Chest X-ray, PA view. Patient: 44 years old, sex M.
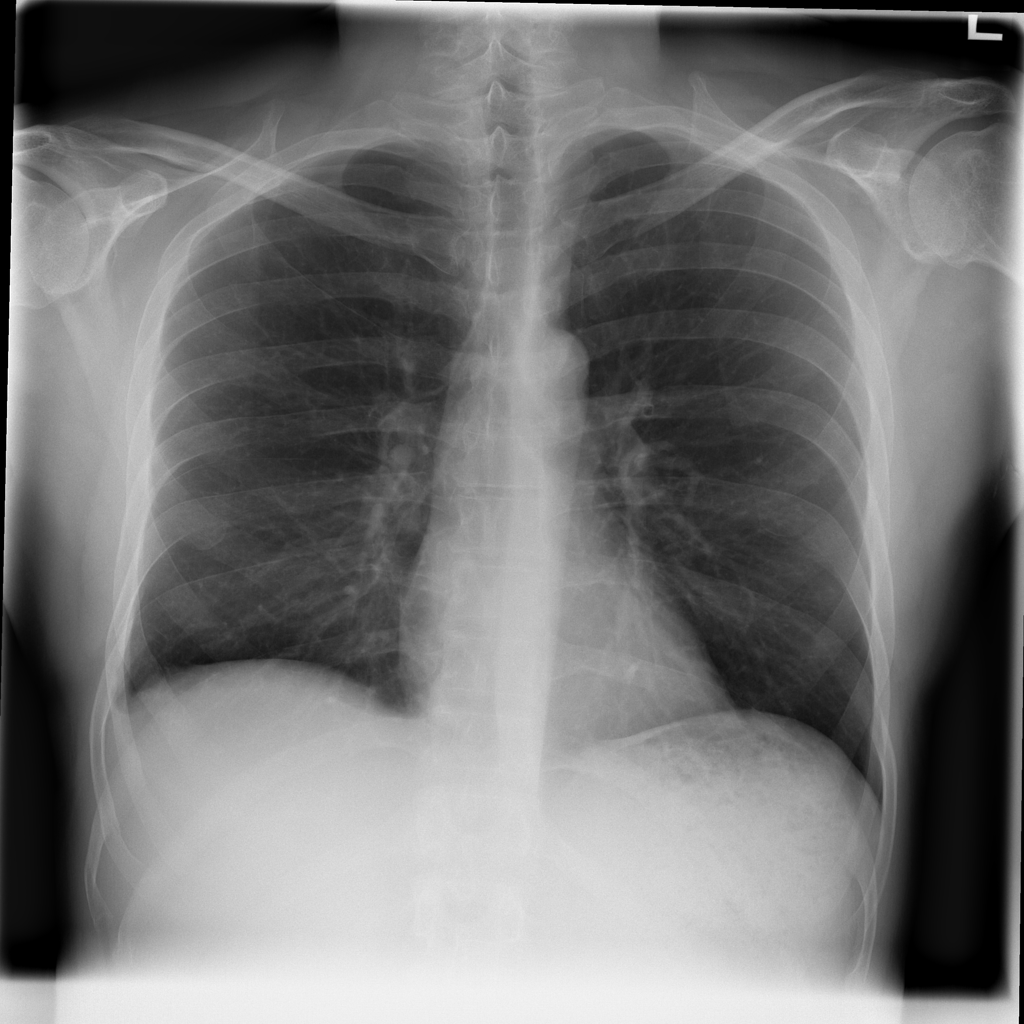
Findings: No Finding